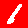
Digit: 1